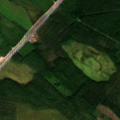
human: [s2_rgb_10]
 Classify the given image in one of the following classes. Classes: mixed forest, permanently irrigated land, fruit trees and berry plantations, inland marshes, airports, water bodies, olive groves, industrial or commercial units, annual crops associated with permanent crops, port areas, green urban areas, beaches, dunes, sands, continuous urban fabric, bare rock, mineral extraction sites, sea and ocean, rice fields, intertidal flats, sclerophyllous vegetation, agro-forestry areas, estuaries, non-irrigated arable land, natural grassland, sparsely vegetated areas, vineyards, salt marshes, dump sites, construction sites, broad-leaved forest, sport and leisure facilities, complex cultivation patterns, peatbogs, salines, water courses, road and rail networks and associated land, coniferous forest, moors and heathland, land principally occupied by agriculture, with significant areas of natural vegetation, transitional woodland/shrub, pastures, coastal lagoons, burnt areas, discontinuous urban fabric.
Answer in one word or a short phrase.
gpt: coniferous forest, mixed forest, transitional woodland/shrub, peatbogs